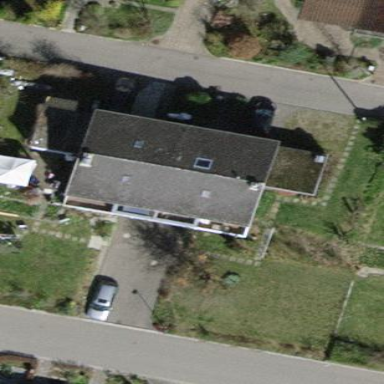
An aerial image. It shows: Building with tiled roof.